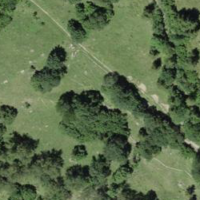
EUNIS habitat code: 32
Species observed at this site:
Satyrus ferula